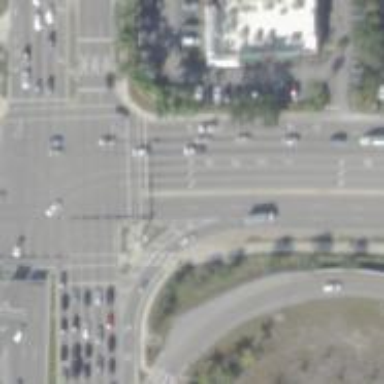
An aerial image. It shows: Footway with asphalt surface and marked with lines for crossing.